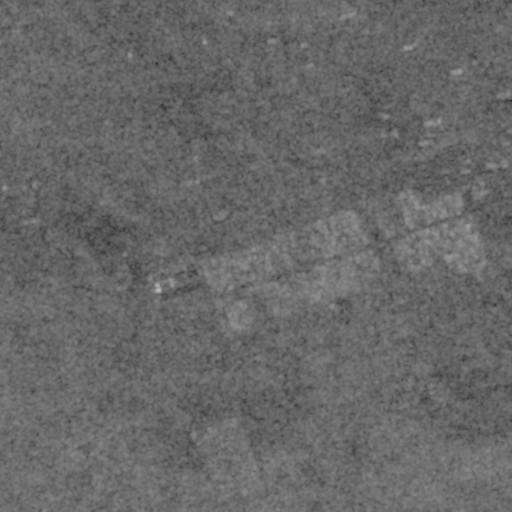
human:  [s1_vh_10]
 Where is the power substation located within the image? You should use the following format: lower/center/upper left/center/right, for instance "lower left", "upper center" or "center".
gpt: The power substation is located in the center right of the image.
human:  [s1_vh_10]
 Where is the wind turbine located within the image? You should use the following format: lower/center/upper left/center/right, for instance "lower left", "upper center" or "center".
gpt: The wind turbine is located in the center left of the image.
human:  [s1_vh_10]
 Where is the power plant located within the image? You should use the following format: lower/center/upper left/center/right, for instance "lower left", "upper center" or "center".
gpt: There is no power plant in the image.

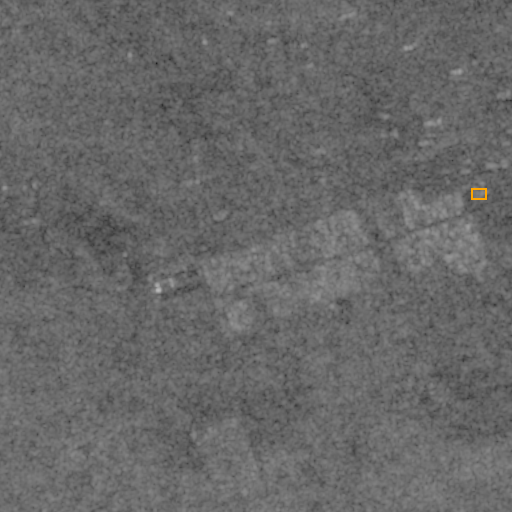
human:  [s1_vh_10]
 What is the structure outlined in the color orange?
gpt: The structure outlined in orange is a power substation.
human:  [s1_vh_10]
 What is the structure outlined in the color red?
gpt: There is no red outline.